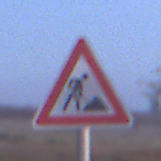
Verkehrszeichen: Arbeitsstelle
Umgebung: Outdoor, Nature
Tageszeit: SunriseSunset
Wetter: Clear
Licht: Natural
Jahreszeit: NotSpecified
Kontrast: LowContrast